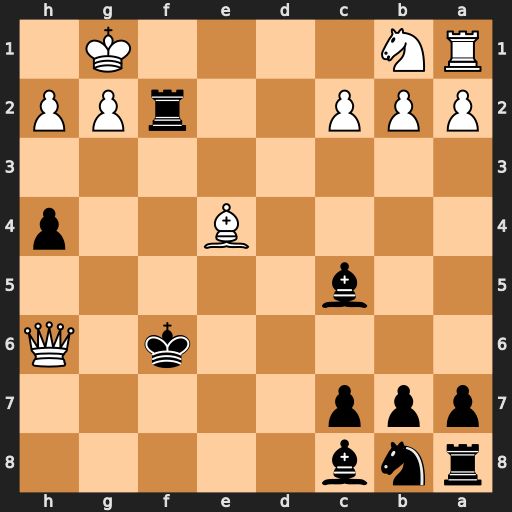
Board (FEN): rnb5/ppp5/5k1Q/2b5/4B2p/8/PPP2rPP/RN4K1
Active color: b
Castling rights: -
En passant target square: -
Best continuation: Ke5 Qg7+ Kd6